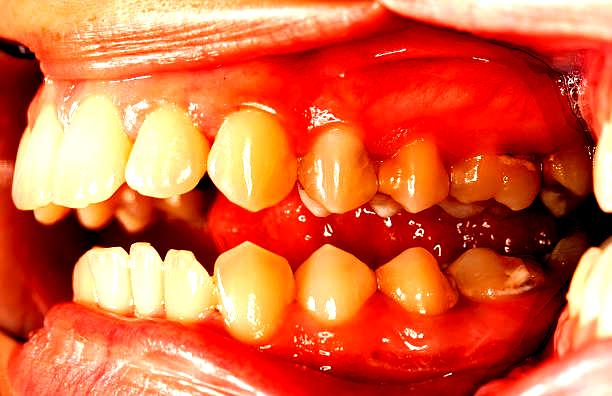
Condition: Gingivitis